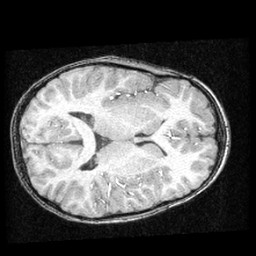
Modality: T1w
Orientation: axial
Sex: male
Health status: ill
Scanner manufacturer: ge
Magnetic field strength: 1.5 T
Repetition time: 21 s
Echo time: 0.008 s